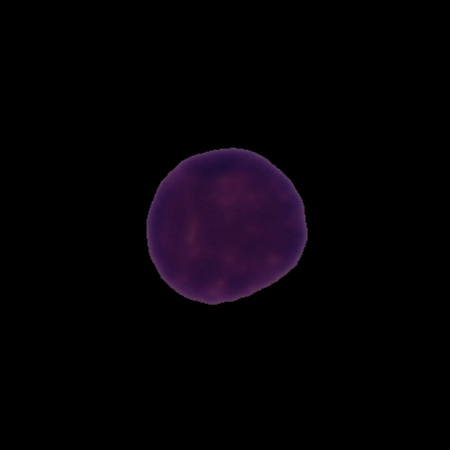
Label: healthy